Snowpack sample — Snodgrass Mountain, Crested Butte, Colorado (2/4/25, 12:06 PM MST)
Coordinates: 38.923, -106.968
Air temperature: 35 °F
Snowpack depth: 80 cm
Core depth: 60 cm
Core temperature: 32 °F
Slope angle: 14°, slope face: 78°
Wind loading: low
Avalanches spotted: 0
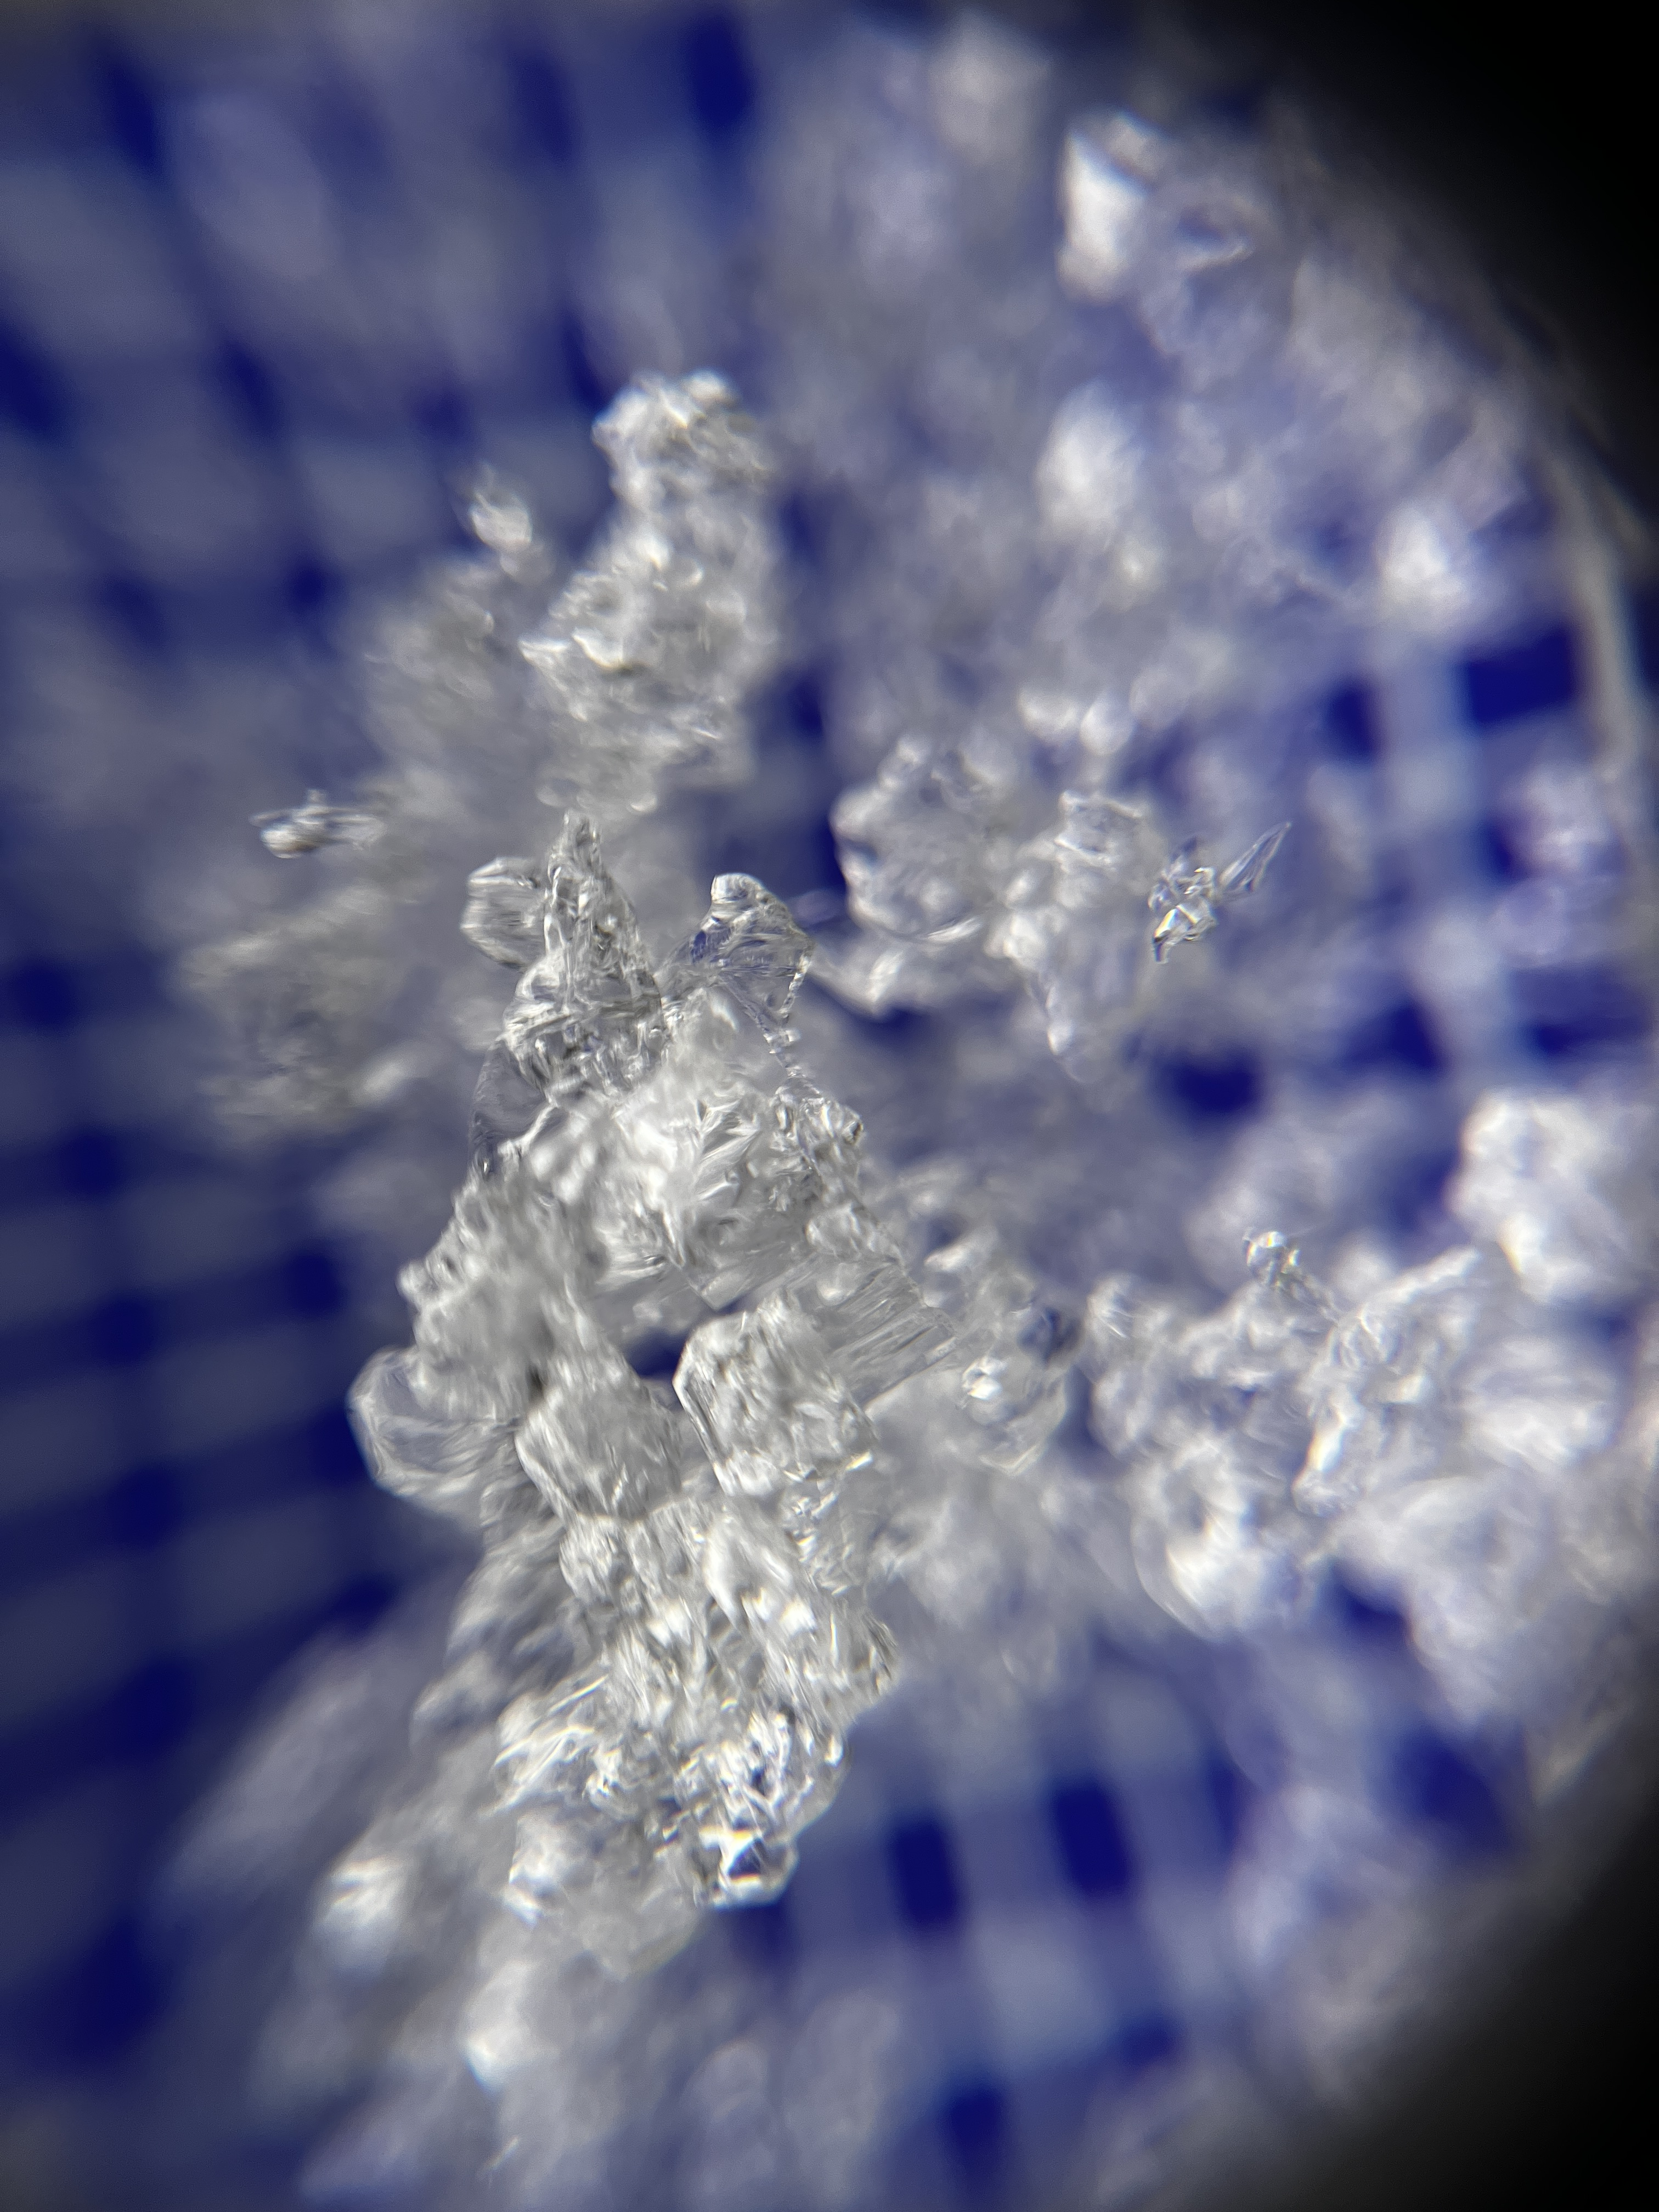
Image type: magnified_profile
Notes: No avalanches nearby, unusually warm weather for the last month reported by residents, Collected 25 yards from treeline